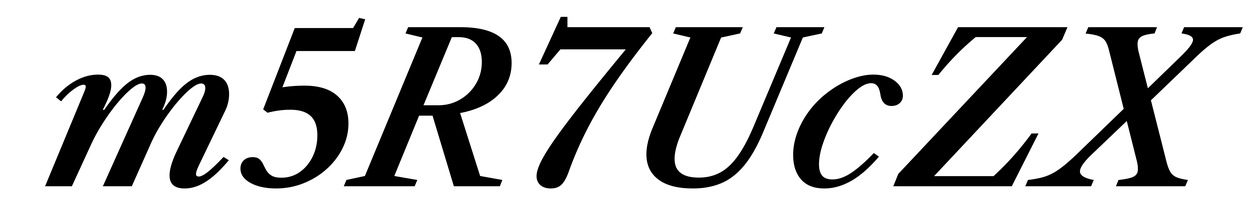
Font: LibreCaslonText-Italic_SemiBold_Italic